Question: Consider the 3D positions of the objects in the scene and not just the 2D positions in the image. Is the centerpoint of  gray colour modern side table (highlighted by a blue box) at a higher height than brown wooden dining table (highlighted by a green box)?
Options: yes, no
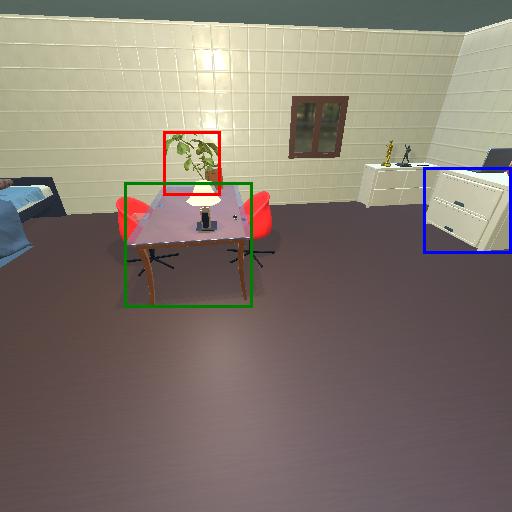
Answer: yes